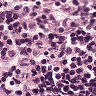
Metastatic tissue present: no